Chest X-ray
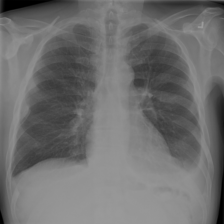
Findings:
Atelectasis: negative
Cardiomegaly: negative
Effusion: positive
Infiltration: positive
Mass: negative
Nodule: negative
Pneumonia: negative
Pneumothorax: negative
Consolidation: negative
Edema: negative
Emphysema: negative
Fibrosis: negative
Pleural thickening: negative
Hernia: negative